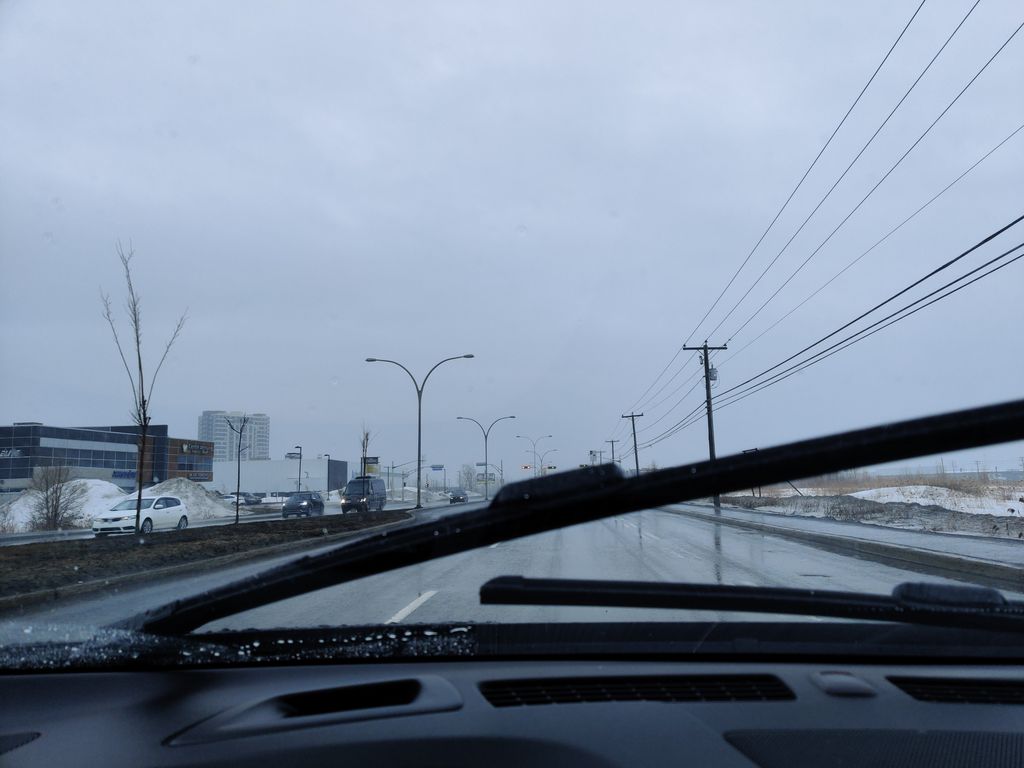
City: montreal